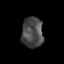
Tissue: prostate
Cell type: T cells
Senescence score: 0.3425
Nuclear area (px): 631
Mean DAPI intensity: 74.772